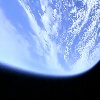
Label: cloud